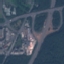
Land use / land cover: Highway